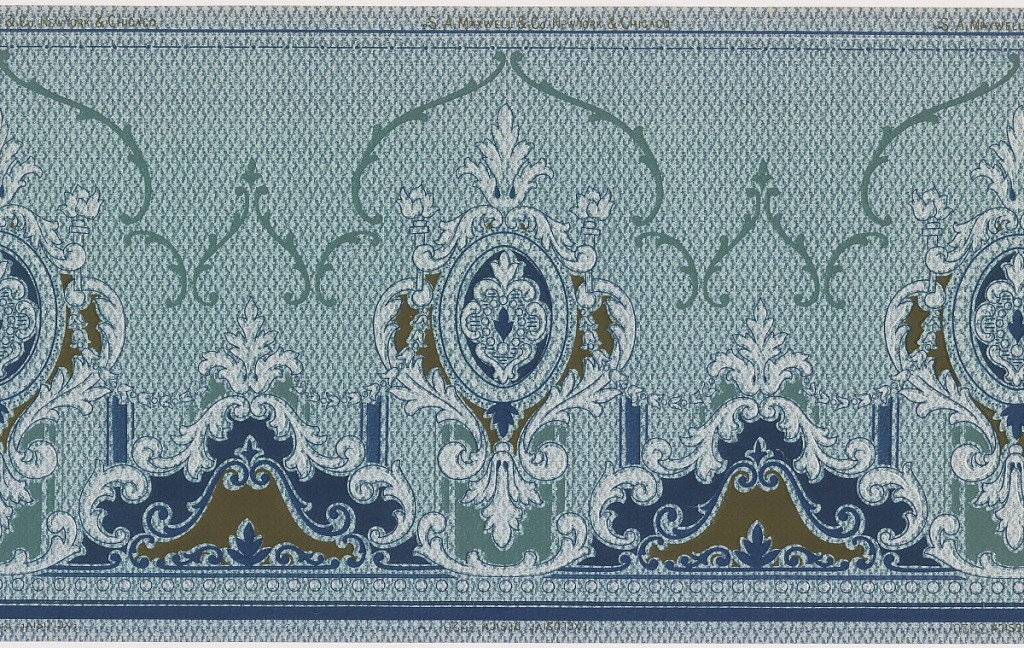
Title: Frieze
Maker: Maxwell & Co., S.A., Chicago, Illinois, USA
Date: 1905–1915
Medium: Machine-printed paper
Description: A repeating design of alternating cartouches of midnight blue, burnt umbre, and mica, and corinthian columns of complementary colors and mica acanthus leaves, upon a pale turquoise ground with a geometric overlay in midnight blue, dark green and mica.